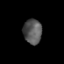
Tissue: prostate
Cell type: T cells
Senescence score: 0.3351
Nuclear area (px): 451
Mean DAPI intensity: 86.798